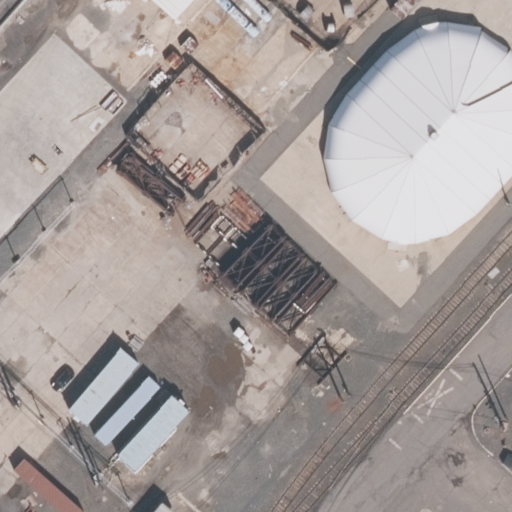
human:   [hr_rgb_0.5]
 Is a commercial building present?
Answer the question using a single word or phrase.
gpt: no

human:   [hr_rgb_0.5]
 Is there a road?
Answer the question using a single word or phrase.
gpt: yes

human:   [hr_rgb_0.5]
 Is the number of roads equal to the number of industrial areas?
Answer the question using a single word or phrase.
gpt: no

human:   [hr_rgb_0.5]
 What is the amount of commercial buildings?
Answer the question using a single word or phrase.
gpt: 0

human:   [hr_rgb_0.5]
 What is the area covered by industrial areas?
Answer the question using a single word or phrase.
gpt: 10583m2

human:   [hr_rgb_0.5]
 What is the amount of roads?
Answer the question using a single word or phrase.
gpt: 2

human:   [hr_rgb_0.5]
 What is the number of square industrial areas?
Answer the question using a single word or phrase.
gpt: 0

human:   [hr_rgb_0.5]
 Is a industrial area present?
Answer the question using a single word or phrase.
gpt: yes

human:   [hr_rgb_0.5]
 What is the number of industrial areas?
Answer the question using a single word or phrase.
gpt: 1

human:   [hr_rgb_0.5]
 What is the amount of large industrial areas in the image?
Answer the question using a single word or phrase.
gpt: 1

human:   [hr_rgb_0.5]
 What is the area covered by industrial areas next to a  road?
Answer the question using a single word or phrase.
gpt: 10583m2

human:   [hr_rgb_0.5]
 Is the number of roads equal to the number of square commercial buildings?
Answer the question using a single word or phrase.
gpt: no

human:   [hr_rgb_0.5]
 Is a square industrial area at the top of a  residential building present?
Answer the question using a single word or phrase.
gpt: no

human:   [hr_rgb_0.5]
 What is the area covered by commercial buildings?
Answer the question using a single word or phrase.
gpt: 0m2

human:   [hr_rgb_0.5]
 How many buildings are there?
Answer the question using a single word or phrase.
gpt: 0

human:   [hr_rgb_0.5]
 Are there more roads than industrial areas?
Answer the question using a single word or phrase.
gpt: yes

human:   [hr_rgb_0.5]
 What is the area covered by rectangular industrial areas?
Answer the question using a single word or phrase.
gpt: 10583m2

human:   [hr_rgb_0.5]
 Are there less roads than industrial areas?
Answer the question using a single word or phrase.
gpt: no

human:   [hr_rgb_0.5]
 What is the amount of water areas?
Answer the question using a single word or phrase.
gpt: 0

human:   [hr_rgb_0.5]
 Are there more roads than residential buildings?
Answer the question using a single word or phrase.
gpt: yes

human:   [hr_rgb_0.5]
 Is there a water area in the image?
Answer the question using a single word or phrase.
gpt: no

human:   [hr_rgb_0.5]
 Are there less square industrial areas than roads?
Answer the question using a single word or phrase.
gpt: yes

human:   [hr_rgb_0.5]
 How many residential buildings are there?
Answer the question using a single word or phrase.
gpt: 0

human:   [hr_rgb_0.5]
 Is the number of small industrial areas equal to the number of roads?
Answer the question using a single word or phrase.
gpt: no

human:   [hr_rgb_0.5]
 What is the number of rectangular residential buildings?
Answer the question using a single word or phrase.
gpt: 0

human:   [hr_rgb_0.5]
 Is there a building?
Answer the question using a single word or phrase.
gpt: no

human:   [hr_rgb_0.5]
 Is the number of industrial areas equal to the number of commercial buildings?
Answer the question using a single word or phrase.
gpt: no

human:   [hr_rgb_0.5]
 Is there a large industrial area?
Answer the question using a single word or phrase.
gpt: yes

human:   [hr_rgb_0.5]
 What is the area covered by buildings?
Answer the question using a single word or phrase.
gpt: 0m2

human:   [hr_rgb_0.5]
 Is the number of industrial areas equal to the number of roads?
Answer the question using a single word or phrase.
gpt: no

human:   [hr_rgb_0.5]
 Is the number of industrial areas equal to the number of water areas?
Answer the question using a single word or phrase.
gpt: no

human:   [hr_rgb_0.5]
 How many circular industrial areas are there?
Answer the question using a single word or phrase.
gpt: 0

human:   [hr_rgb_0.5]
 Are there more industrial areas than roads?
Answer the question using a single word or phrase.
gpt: no

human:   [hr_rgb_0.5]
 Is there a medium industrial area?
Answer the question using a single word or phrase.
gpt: no

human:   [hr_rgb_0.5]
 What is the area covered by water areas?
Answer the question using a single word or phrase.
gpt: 0m2

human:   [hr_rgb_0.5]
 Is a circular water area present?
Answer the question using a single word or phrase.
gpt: no

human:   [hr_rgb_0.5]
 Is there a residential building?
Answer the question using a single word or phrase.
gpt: no

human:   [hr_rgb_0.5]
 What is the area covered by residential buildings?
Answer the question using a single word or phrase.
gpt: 0m2

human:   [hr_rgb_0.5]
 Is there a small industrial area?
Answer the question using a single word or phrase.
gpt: no

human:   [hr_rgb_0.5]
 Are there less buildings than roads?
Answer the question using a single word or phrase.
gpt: yes

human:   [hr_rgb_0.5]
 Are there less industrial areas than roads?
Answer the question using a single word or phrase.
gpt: yes

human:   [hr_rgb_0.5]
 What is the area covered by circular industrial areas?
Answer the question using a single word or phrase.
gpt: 0m2

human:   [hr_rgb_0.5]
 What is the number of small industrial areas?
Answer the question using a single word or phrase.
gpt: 0

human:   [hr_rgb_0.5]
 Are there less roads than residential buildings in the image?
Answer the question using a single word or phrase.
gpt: no

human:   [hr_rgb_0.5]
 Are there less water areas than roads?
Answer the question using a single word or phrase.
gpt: yes

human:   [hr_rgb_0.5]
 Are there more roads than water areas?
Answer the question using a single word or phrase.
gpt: yes

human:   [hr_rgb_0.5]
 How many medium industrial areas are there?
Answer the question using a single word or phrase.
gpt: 0

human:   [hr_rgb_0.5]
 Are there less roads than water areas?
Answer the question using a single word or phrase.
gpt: no

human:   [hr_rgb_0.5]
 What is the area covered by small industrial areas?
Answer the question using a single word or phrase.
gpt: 0m2

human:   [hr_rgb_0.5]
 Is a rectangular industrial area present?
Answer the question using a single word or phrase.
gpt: yes

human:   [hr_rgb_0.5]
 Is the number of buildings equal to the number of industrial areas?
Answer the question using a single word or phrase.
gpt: no

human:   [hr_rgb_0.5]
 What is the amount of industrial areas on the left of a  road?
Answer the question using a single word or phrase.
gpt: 0

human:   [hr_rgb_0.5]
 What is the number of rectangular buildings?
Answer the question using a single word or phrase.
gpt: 0

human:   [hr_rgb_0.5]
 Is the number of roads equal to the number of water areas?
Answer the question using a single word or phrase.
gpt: no

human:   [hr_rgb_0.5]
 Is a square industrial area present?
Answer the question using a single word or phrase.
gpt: no

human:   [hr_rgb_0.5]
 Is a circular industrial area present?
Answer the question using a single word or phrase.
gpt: no

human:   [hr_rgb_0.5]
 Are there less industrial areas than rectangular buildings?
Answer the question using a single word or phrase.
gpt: no

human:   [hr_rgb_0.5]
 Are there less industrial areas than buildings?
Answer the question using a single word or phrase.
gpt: no

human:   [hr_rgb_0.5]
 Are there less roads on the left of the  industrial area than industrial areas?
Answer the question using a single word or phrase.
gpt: no

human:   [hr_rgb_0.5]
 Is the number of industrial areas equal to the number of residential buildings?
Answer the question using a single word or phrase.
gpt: no

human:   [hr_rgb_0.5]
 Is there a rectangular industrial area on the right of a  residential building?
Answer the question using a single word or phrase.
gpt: no

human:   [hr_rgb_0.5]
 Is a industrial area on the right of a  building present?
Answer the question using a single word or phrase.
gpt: no

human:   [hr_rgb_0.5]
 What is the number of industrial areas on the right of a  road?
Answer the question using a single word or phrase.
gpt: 1

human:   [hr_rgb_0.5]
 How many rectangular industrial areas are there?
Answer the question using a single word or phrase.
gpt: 1